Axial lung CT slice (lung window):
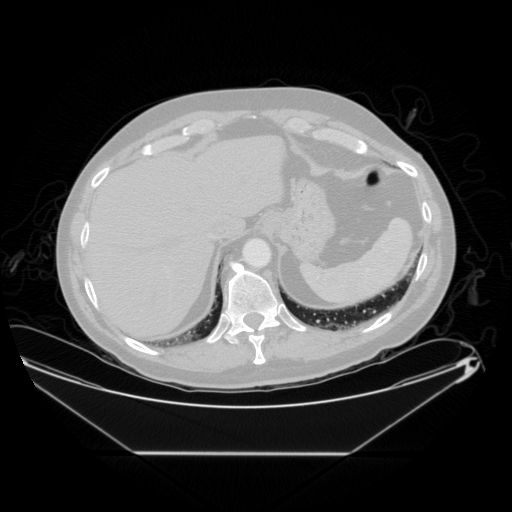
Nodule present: no